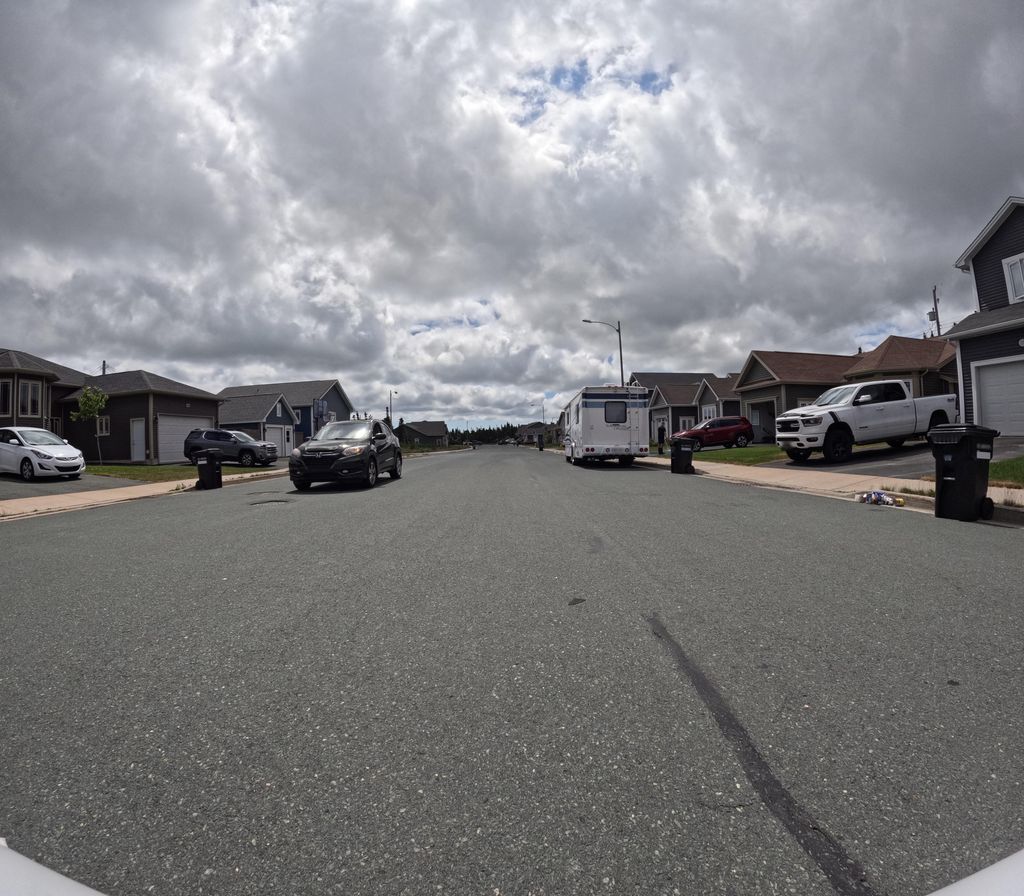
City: st_johns